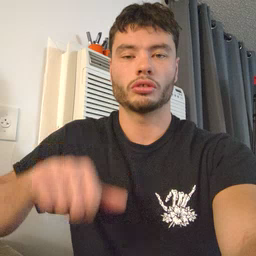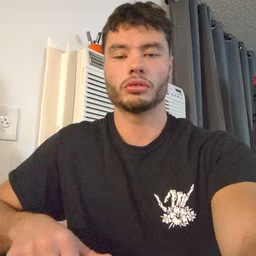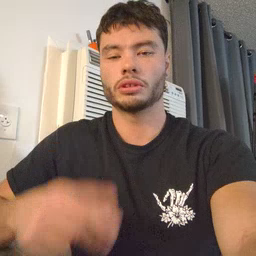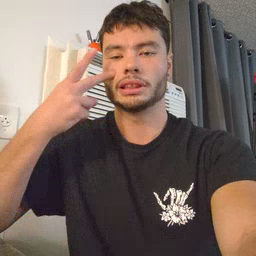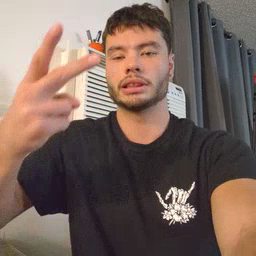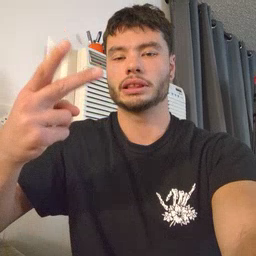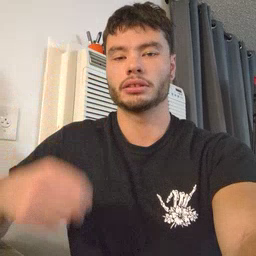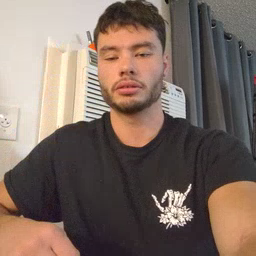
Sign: see